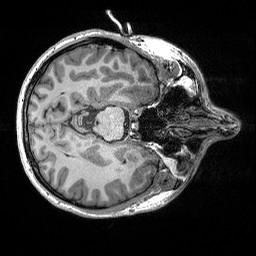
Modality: T1w
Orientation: axial
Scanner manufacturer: siemens
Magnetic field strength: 3 T
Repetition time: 2.3 s
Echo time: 0.00298 s